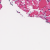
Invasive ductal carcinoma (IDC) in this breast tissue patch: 0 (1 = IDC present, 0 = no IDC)